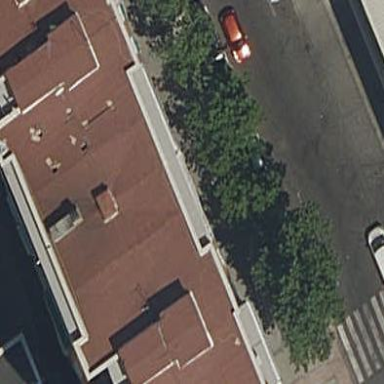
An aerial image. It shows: Part of building.